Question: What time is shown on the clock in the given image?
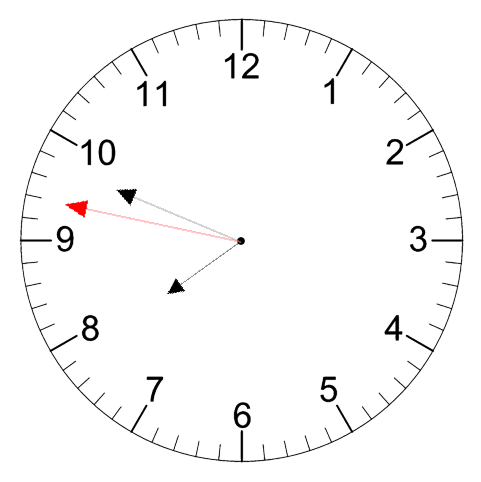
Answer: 07:48:47